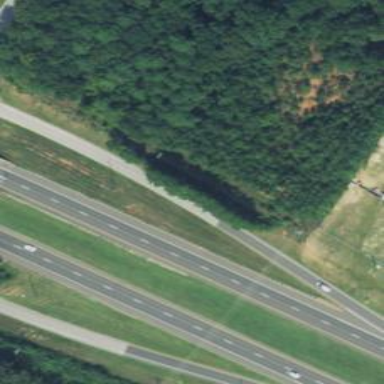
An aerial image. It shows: Trunk link road with asphalt surface.